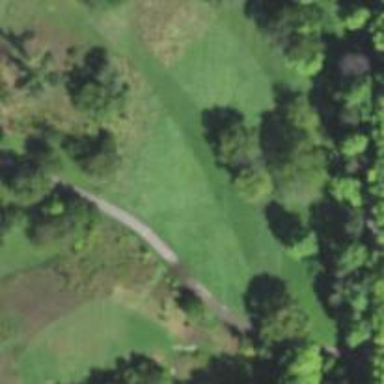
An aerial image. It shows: Disc golf tee.